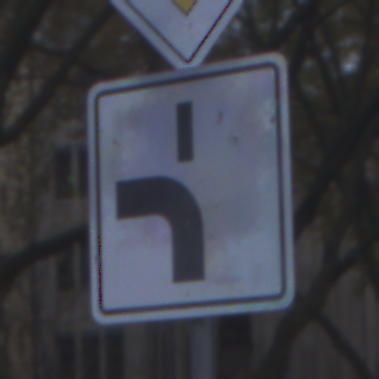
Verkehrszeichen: VerlaufVorfahrtsstrasse5
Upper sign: Vorfahrtsstrasse
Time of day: SunriseSunset
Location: Outdoor (Urban)
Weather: PartlyCloudy
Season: NotSpecified
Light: Natural